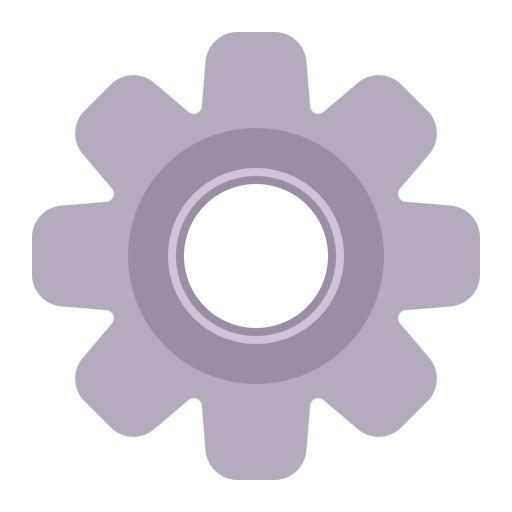
gear flat